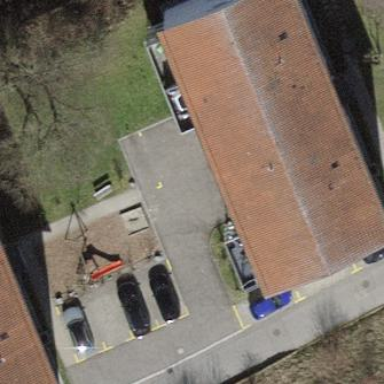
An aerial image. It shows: Building.